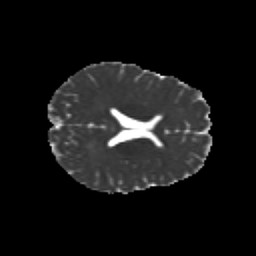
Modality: MD
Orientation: axial
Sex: female
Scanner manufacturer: siemens
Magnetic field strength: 3 T
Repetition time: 5 s
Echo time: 0.071 s